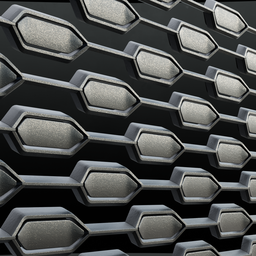
Label: mechanical